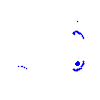
Particle: pion